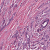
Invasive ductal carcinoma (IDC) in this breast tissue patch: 1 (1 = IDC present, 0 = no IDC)